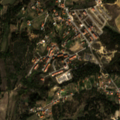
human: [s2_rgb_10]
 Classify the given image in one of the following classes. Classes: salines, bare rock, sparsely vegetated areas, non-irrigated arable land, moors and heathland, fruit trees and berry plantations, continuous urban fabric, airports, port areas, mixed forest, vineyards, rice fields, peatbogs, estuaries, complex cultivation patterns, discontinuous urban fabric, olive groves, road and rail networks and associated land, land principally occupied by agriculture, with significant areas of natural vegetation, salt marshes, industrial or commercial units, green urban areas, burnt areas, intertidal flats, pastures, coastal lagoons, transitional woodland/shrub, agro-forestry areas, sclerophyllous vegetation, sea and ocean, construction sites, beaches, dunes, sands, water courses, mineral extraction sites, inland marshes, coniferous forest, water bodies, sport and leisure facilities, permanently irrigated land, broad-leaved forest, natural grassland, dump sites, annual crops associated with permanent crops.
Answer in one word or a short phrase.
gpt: discontinuous urban fabric, complex cultivation patterns, broad-leaved forest, mixed forest